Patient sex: F
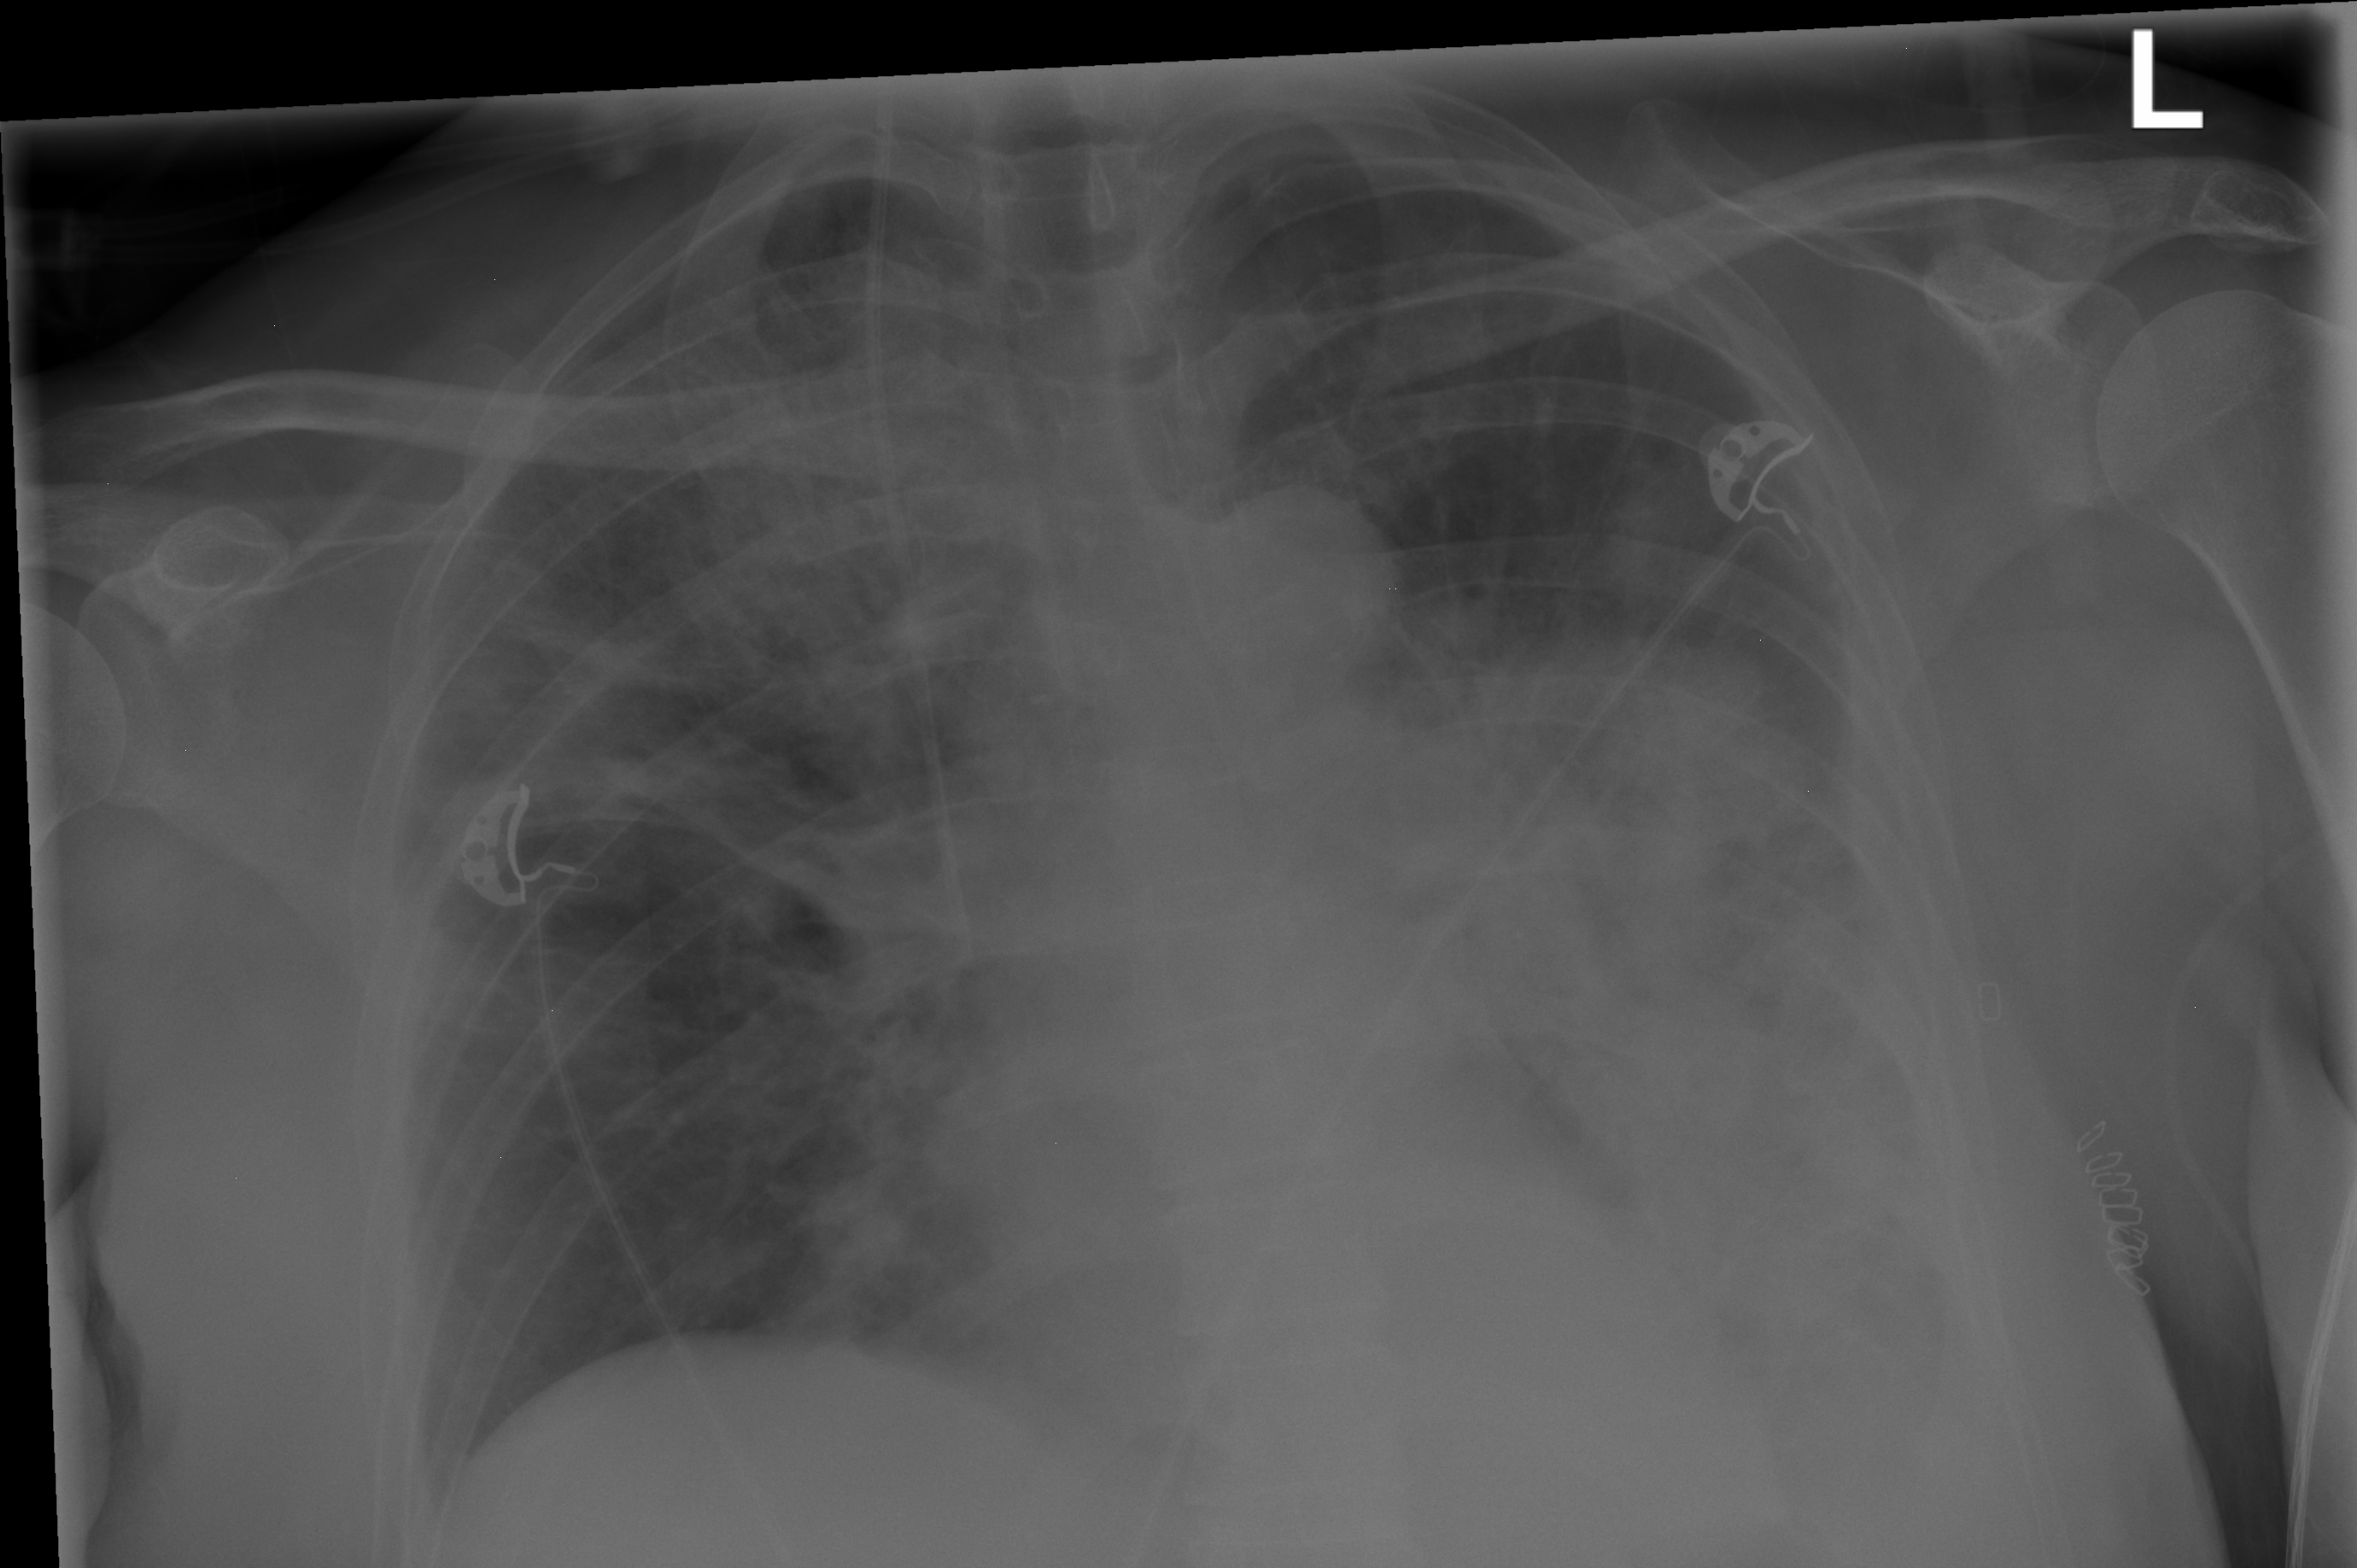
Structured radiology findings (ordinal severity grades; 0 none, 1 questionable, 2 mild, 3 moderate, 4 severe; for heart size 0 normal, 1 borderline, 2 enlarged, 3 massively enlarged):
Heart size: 0
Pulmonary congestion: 2
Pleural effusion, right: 1
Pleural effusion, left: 2
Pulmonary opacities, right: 2
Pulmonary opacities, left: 2
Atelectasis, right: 2
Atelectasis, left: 2